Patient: sex M, age 60
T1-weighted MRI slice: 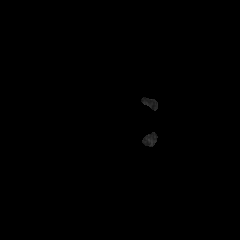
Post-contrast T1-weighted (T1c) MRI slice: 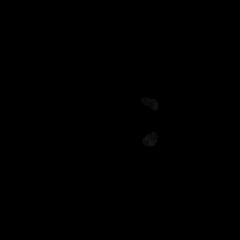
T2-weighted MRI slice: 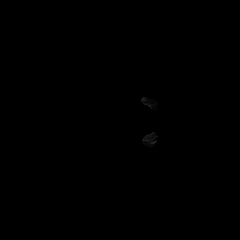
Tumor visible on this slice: no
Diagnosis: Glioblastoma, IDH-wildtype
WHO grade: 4